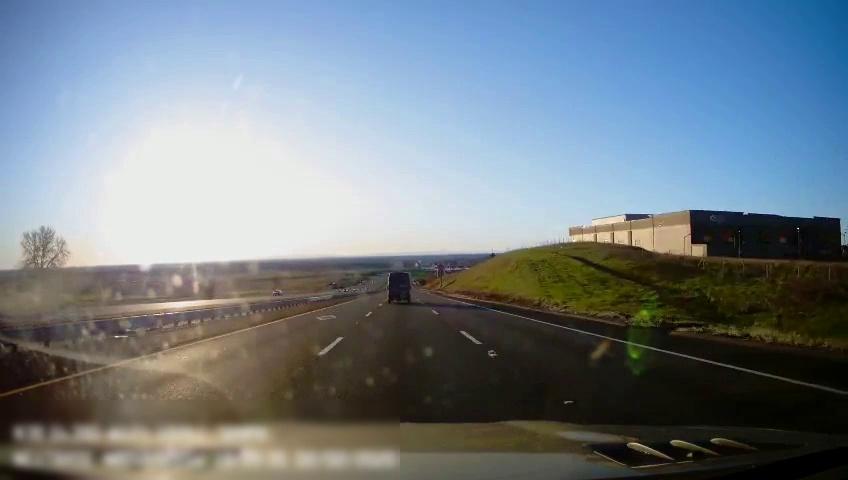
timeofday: Day
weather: Sunny
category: Drivable Space
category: Drivable Space
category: Vehicles | Truck
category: Vehicles | Car
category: Lanes | Current Lane
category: Lanes | Current Lane
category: Lanes | Alternate Lane
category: Lanes | Alternate Lane